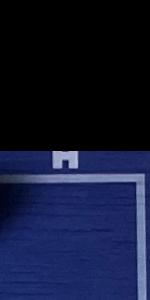
Label: Empty